Interaction volume radius: 10 \u00c5
Interaction volume height: 15 \u00c5
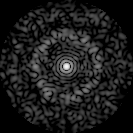
Disorder parameter: 0.805